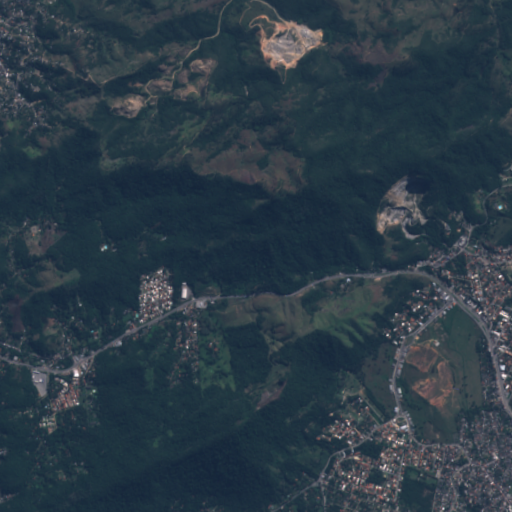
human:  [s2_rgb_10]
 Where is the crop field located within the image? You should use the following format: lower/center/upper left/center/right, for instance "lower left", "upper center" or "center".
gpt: The crop field is located in the upper right of the image.
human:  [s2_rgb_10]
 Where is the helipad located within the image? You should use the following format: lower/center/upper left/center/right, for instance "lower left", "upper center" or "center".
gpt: The helipad is located in the center right of the image.
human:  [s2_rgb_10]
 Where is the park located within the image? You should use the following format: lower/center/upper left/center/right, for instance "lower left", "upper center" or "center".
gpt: The park is located in the lower right of the image.
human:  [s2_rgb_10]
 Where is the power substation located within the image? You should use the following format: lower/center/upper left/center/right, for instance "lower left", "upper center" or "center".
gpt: The power substation is located in the lower right of the image.
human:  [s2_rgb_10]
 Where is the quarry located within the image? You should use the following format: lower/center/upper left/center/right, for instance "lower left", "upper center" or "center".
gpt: The quarry is located in the center right of the image.
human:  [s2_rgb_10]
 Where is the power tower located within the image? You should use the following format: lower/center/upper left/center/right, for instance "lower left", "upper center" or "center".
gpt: There is no power tower in the image.